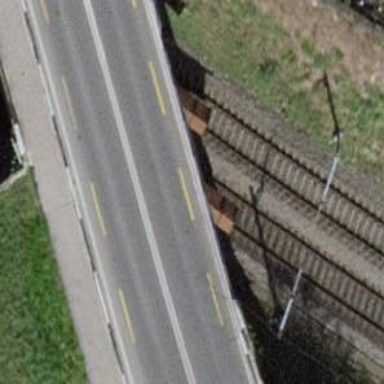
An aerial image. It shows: Bridge with asphalt surface over primary highway. There is designated cycle lane on the bridge.